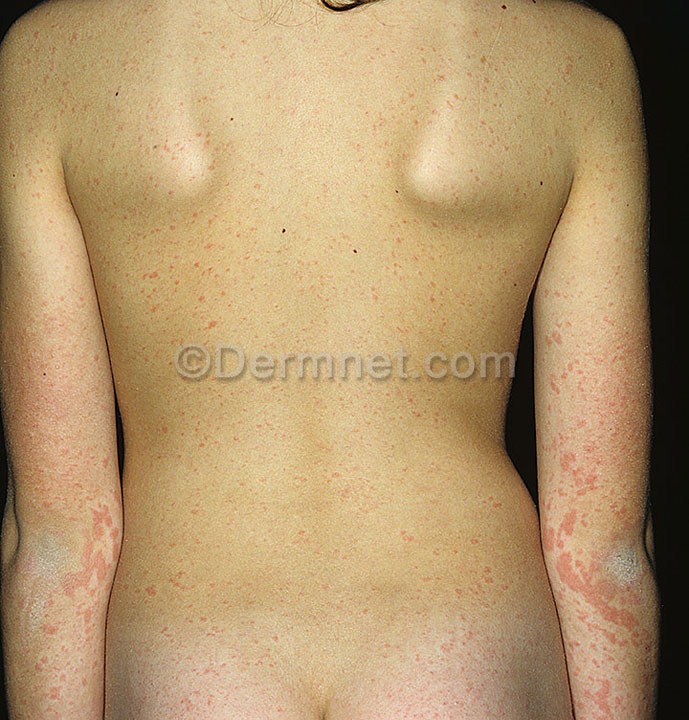
Disease: Exanthems and Drug Eruptions